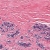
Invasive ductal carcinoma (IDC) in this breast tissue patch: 0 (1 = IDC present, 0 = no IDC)